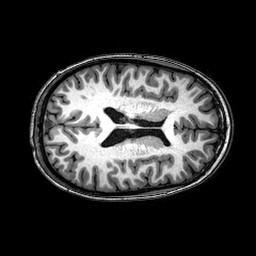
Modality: T1w
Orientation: axial
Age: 20
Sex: female